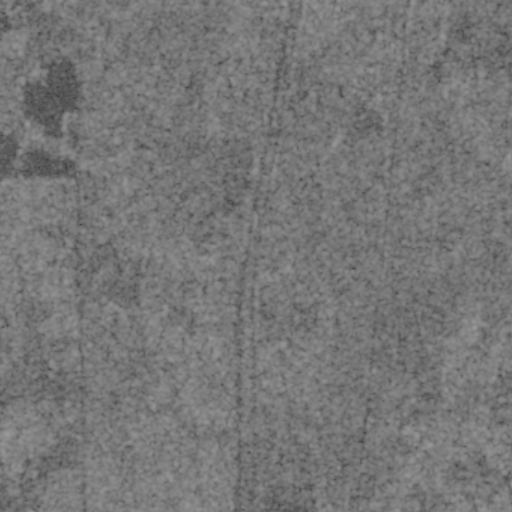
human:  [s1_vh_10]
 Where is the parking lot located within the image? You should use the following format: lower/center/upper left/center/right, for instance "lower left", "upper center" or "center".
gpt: The parking lot is located in the upper center of the image.
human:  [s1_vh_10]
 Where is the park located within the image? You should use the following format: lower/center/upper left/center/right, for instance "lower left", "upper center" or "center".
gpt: There is no park in the image.

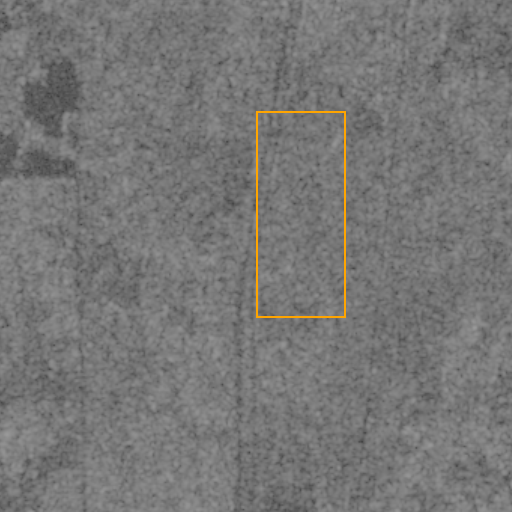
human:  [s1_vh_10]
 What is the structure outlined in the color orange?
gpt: There is no orange outline.
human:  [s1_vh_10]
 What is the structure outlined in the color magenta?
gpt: There is no structure outlined in magenta.